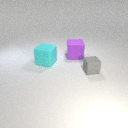
large purple rubber cube behind large cyan rubber cube